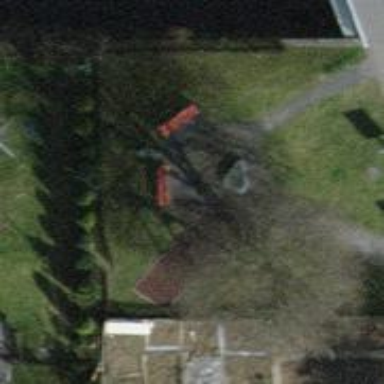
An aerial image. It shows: Red bench.